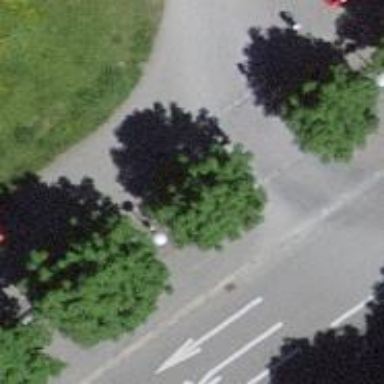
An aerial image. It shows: Avenue lined with broadleaved trees.